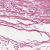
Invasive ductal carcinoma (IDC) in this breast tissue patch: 0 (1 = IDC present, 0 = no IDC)